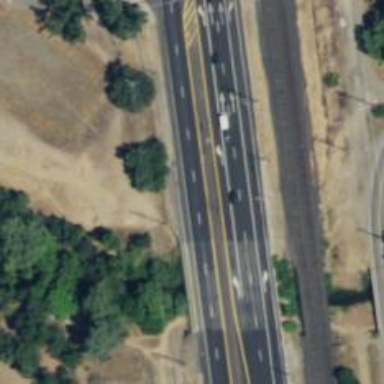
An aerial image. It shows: Asphalt bridge over primary highway expressway.